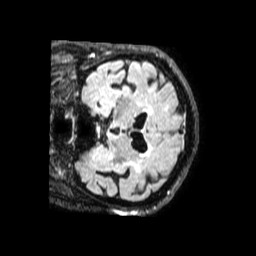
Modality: FLAIR
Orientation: coronal
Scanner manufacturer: philips
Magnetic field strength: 1.5 T
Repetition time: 4.8 s
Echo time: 0.3364 s